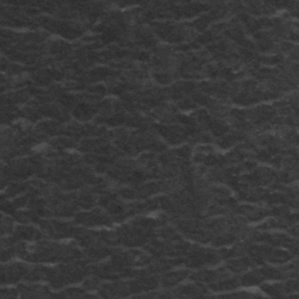
Label: frost